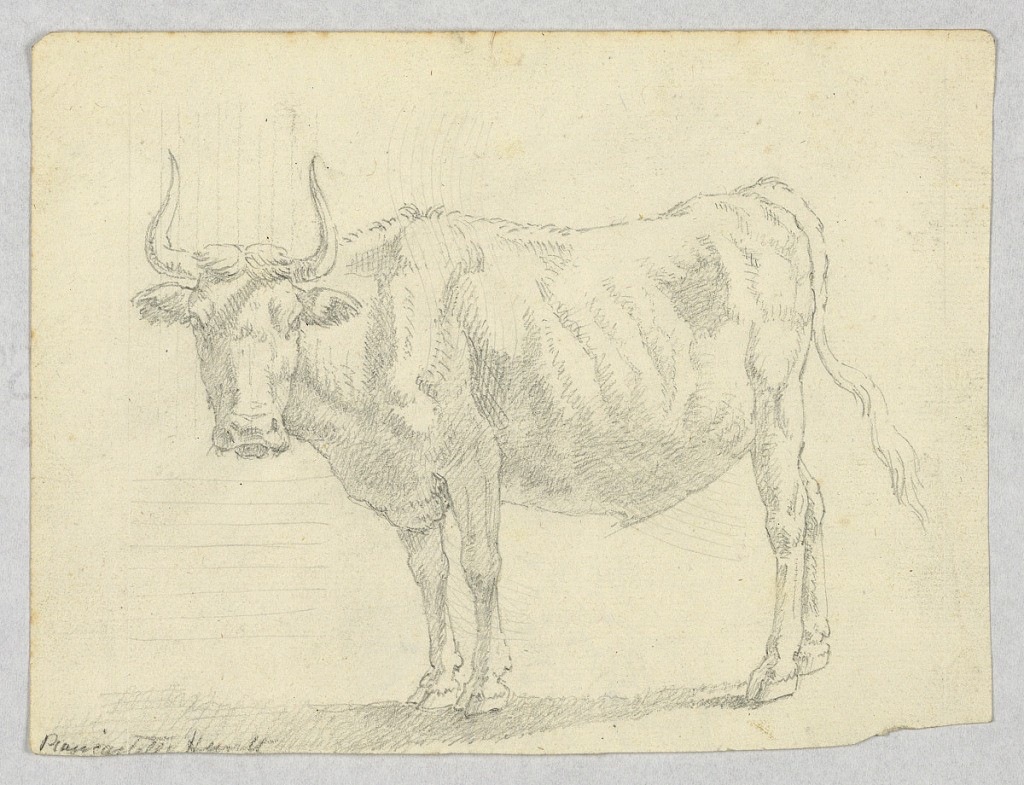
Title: Study of a Cow
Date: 1750–1800
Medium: Graphite on paper
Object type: Drawing
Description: View of a cow facing left.